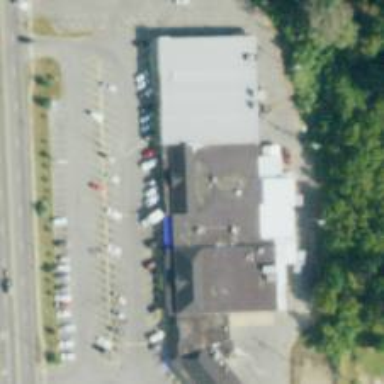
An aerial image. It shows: Supermarket.